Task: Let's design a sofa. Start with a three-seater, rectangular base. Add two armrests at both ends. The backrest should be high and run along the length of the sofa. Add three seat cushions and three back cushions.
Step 349:
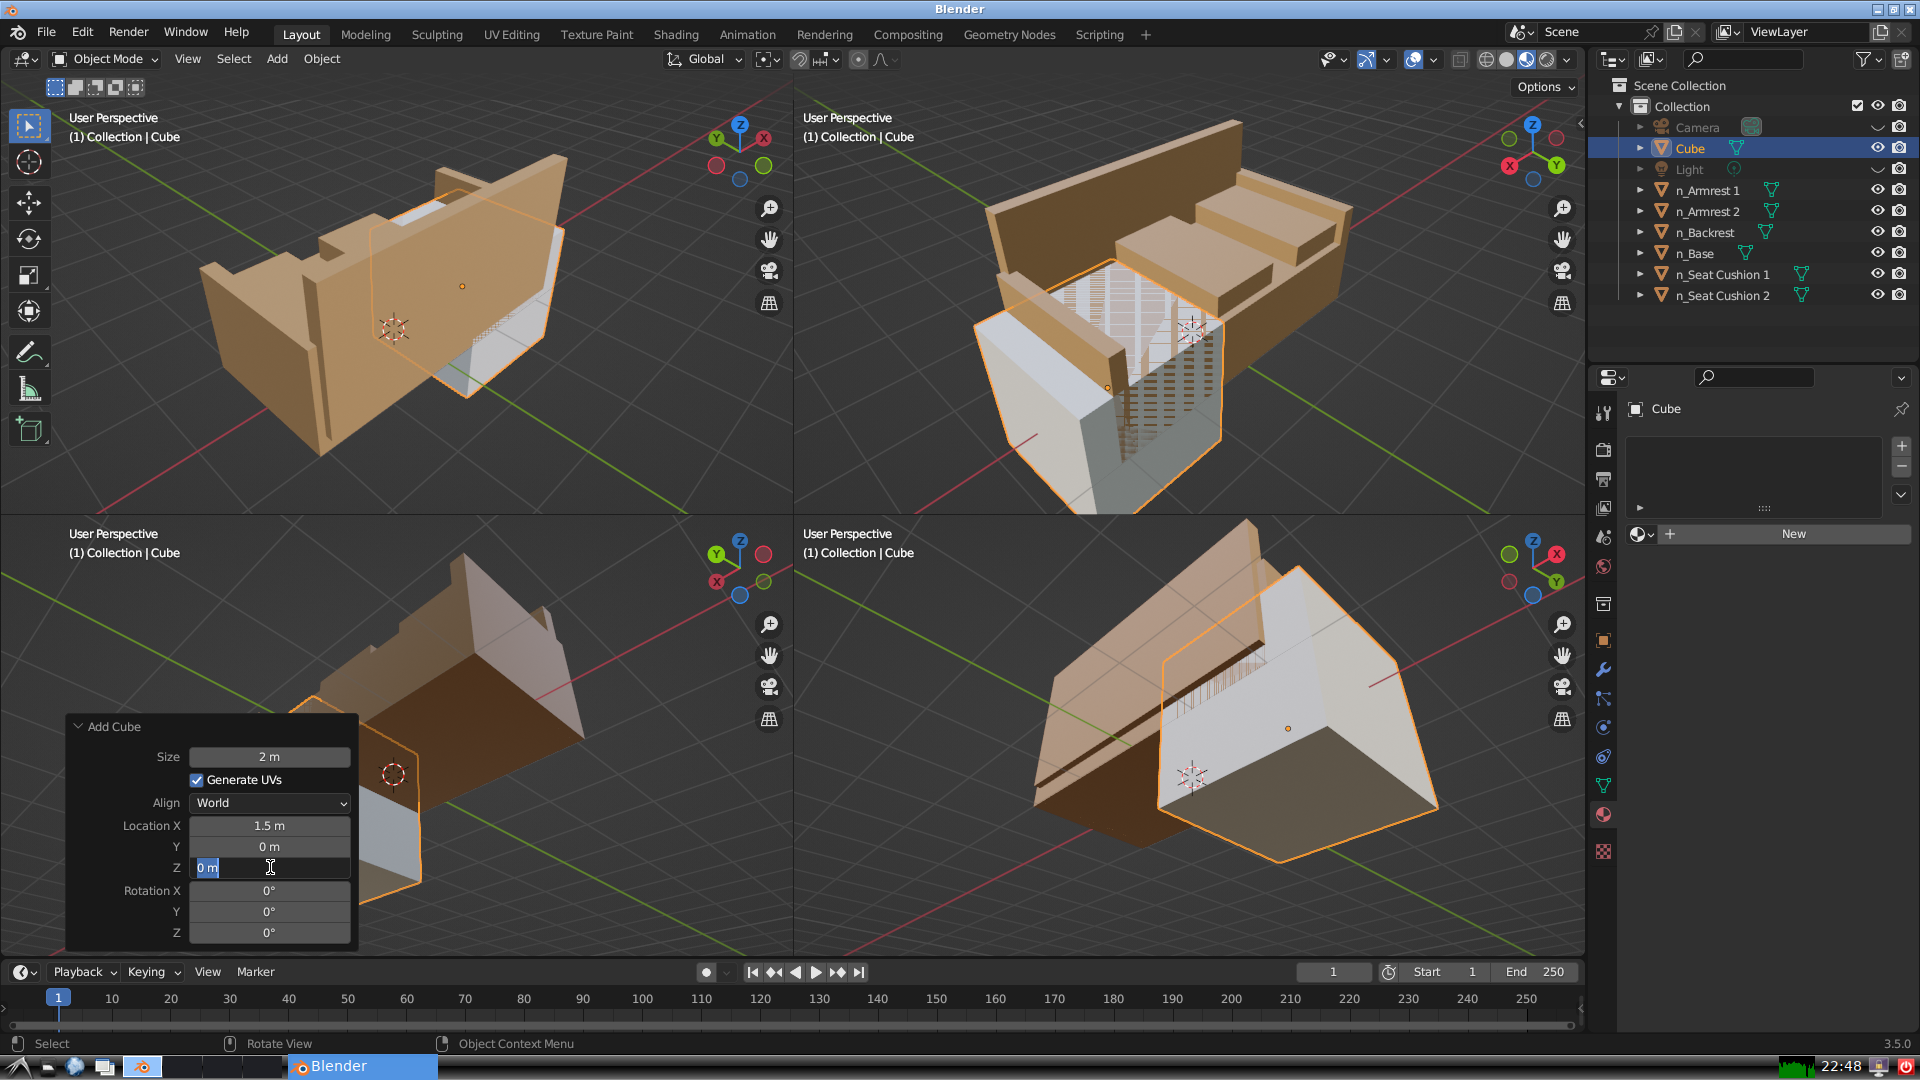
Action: input_text: 1